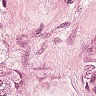
Metastatic tissue present: yes